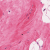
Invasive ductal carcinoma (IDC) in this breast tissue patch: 0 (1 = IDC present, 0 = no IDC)